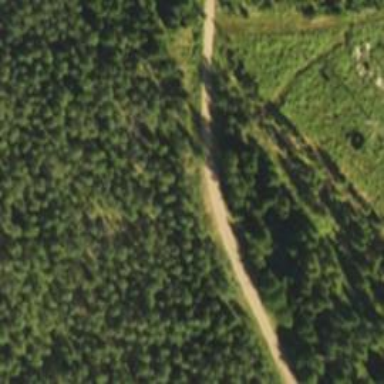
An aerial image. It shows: Unclassified road.